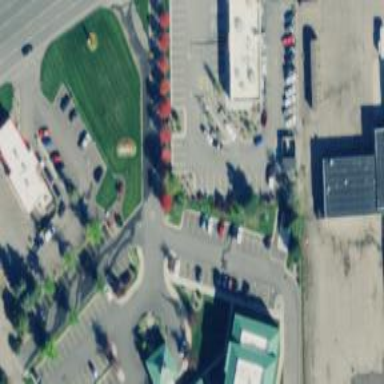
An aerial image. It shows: Parking area.